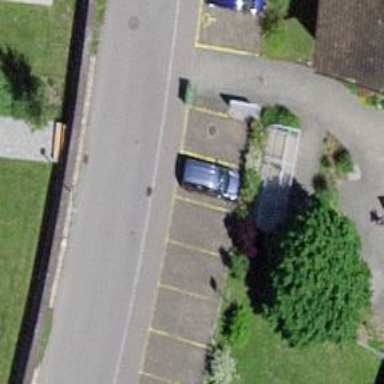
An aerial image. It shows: Parking available on the street side.